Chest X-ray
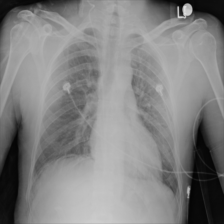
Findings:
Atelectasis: positive
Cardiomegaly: negative
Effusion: negative
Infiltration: negative
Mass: negative
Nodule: negative
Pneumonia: negative
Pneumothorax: negative
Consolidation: negative
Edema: negative
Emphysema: negative
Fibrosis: negative
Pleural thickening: negative
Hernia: negative